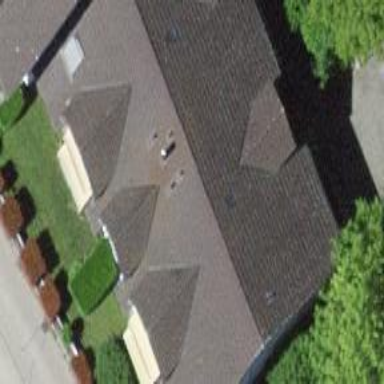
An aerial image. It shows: Residential building with gabled roof.